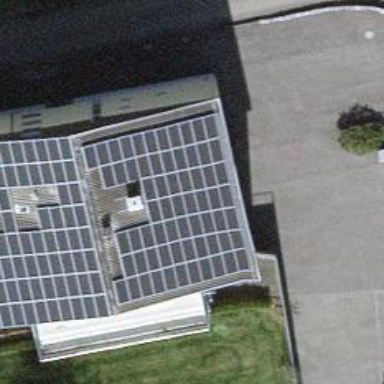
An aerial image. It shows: Solar power generator using photovoltaic panels.